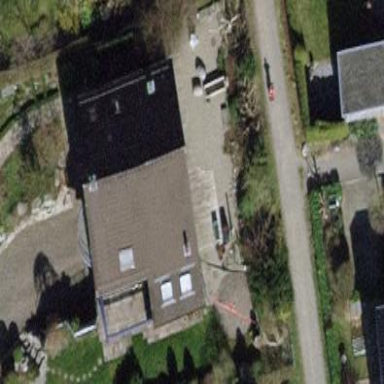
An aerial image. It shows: Building with tiled roof.